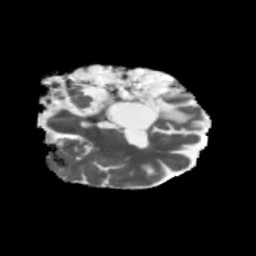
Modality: MD
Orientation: coronal
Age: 48
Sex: male
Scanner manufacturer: siemens
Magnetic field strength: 3 T
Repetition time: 5.47 s
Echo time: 0.0854 s